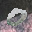
Label: 0